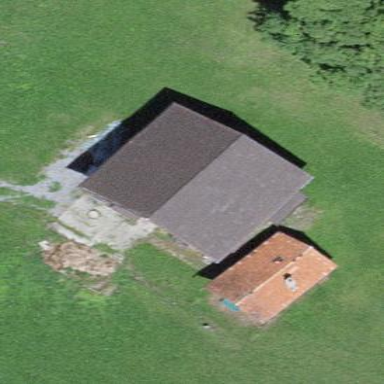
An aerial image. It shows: Rural barn.